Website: lowes
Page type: receipt
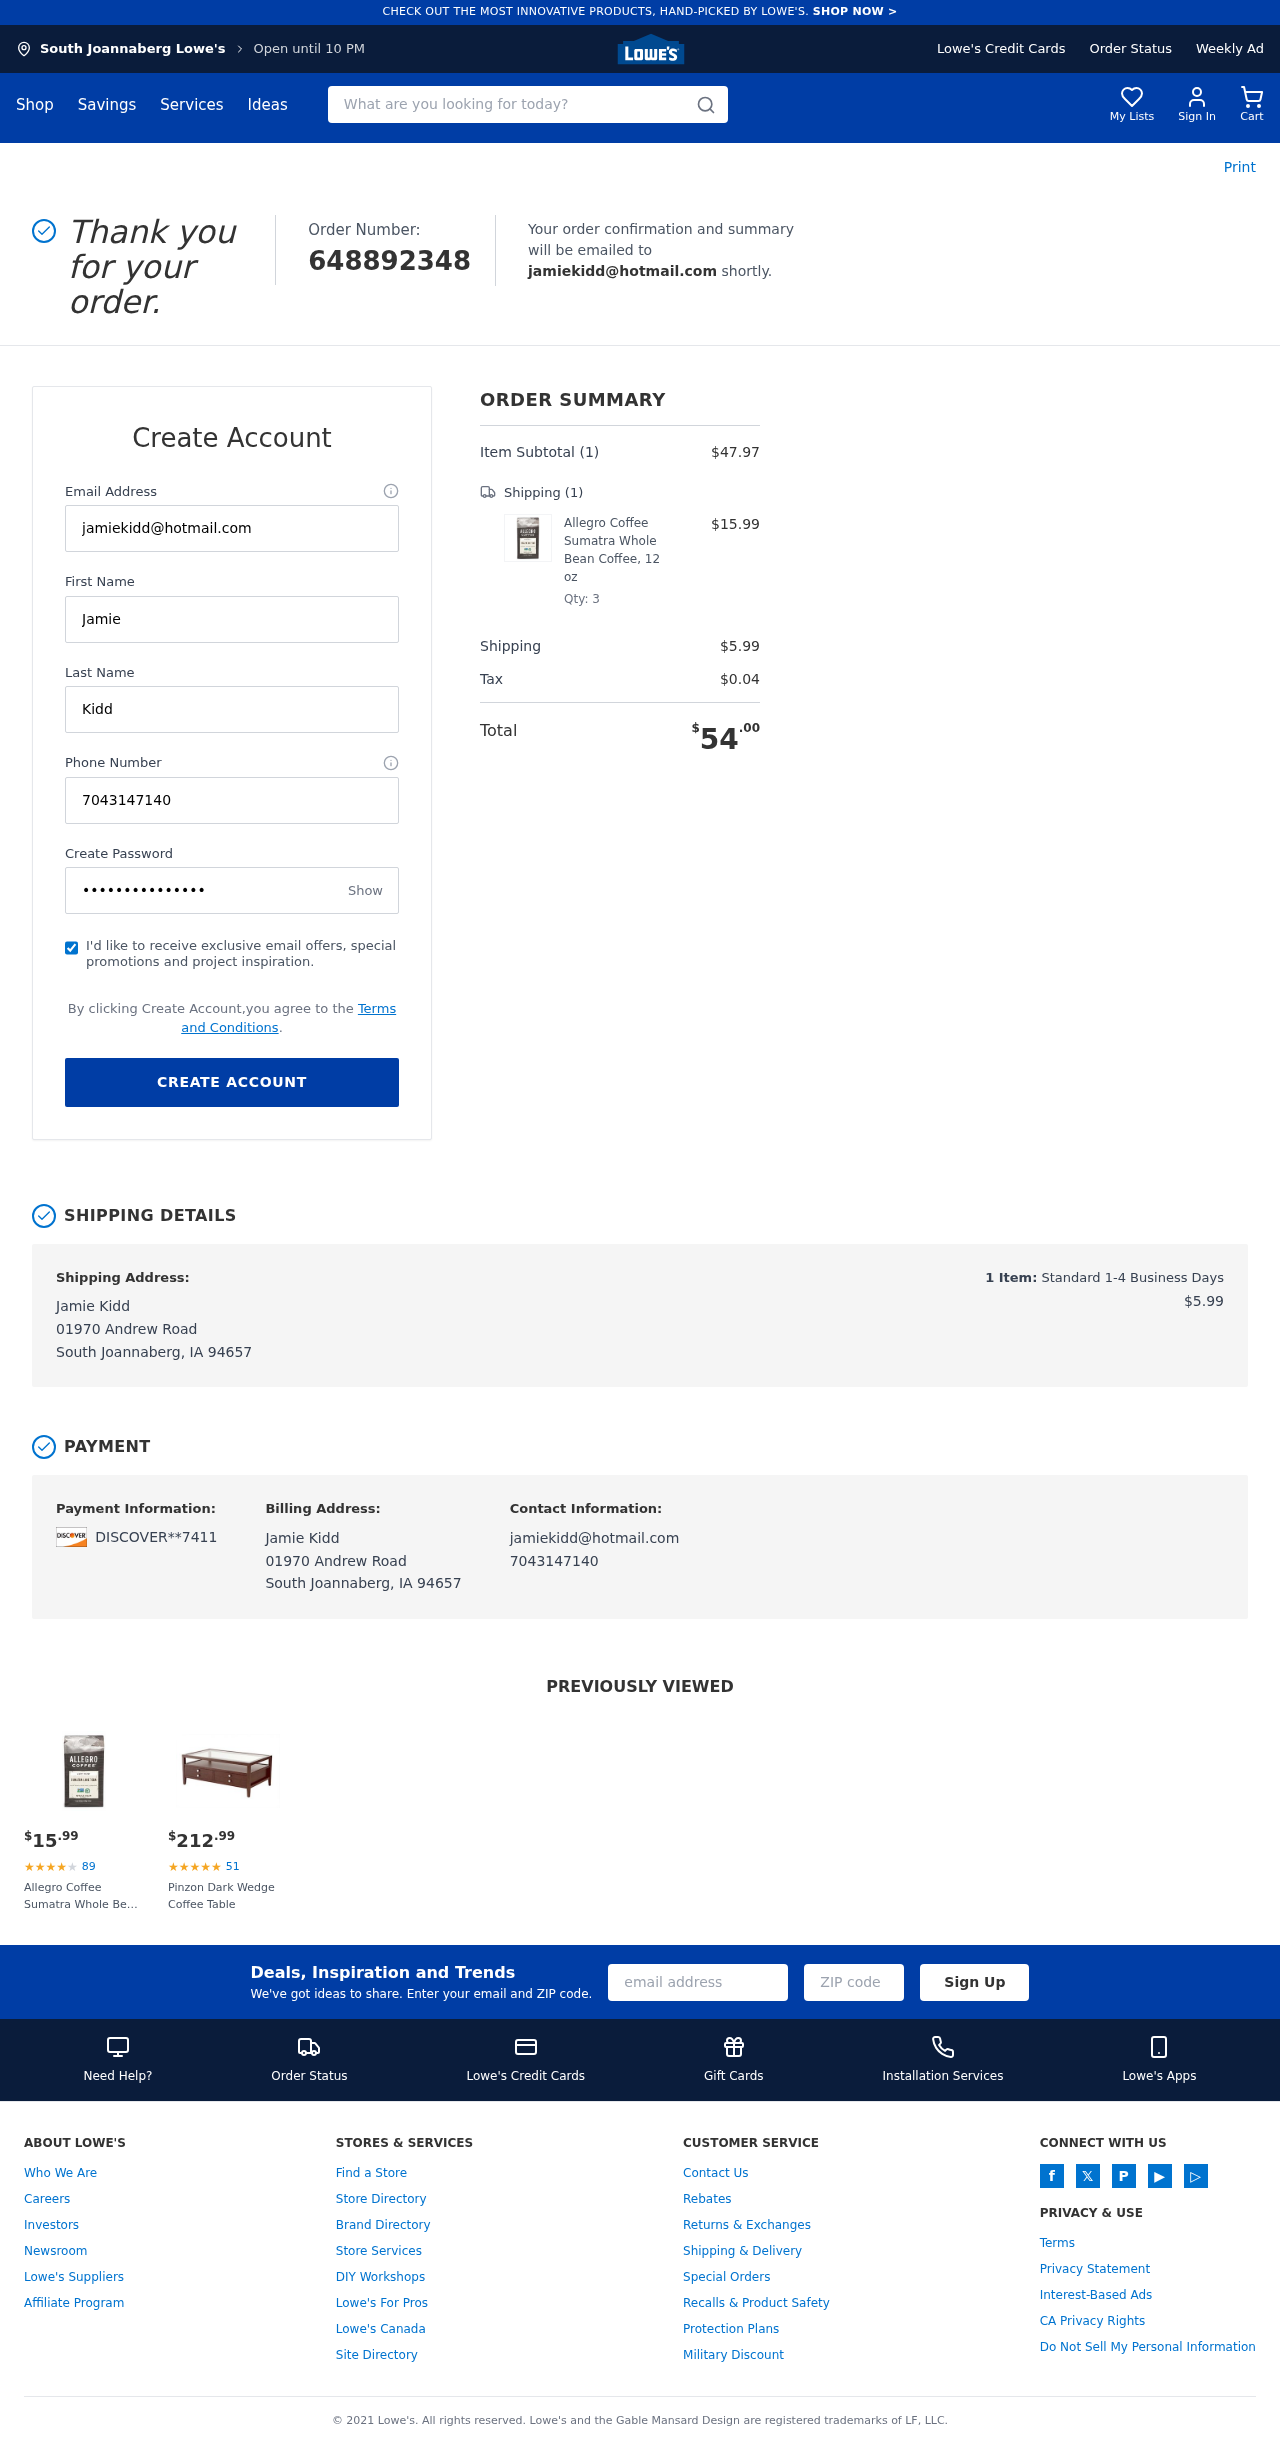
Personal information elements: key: PII_CARD_LAST4
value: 7411
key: PII_CARD_TYPE
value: DISCOVER
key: PII_CITY
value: South Joannaberg
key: PII_EMAIL
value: jamiekidd@hotmail.com
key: PII_FULLNAME
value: Jamie Kidd
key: PII_PHONE
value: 7043147140
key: PII_STREET
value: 01970 Andrew Road
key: PII_FIRSTNAME
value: Jamie
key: PII_LASTNAME
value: Kidd
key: PII_CITY_STATE_ZIP
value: South Joannaberg, IA 94657
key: PII_FULLNAME2
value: Jamie Kidd
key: PII_FULLNAME3
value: Jamie Kidd
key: PII_FIRSTNAME2
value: Jamie
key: PII_FIRSTNAME3
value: Jamie
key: PII_LASTNAME2
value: Kidd
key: PII_LASTNAME3
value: Kidd
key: PII_FIRSTNAME_DERIVED
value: Jamie
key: PII_LASTNAME_DERIVED
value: Kidd
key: PII_FULLNAME_DERIVED
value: Jamie Kidd
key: PII_NAME_FULL_DERIVED
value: Jamie Kidd
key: PII_STREET2
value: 01970 Andrew Road
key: PII_CITY_STATE_ZIP2
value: South Joannaberg, IA 94657
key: PII_EMAIL2
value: jamiekidd@hotmail.com
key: PII_EMAIL3
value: jamiekidd@hotmail.com
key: PII_PHONE_LINE
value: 7140
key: PII_PHONE_SUFFIX
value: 7140
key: PII_PHONE2
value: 7043147140
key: PII_PHONE3
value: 7043147140
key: PII_PHONE_NUMERIC
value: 7043147140
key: PII_PHONE_LINE_NUMERIC
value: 7140
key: PII_PHONE_SUFFIX_NUMERIC
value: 7140
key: PII_PHONE2_NUMERIC
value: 7043147140
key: PII_PHONE3_NUMERIC
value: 7043147140
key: PII_PHONE_DIGITS
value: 7043147140
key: PII_PHONE_LAST4
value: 7140
Product elements: key: PRODUCT1_NAME
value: Allegro Coffee Sumatra Whole Bean Coffee, 12 oz
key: PRODUCT1_PRICE
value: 15.99
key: PRODUCT1_QUANTITY
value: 3
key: PRODUCT2_NAME
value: Pinzon Dark Wedge Coffee Table
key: PRODUCT2_NUM_RATINGS
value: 51
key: PRODUCT2_PRICE
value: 212.99
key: PRODUCT1_PRICE2
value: $15.99
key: PRODUCT1_RATING2
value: ★
★
★
★
★
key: PRODUCT1_NUM_RATINGS2
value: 89
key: PRODUCT1_NAME2
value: Allegro Coffee Sumatra Whole Bean Coffee, 12 oz
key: PRODUCT2_RATING
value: ★
★
★
★
★
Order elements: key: ORDER_ID
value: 648892348
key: ORDER_NUM_ITEMS
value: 1
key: ORDER_SUBTOTAL
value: $47.97
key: ORDER_NUM_ITEMS2
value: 1
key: ORDER_SHIPPING_COST
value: $5.99
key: ORDER_TAX
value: $0.04
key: ORDER_TOTAL
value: $54.00
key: ORDER_NUM_ITEMS3
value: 1
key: ORDER_SHIPPING_COST2
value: $5.99
Search elements: key: HEADER_SEARCH
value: What are you looking for today?